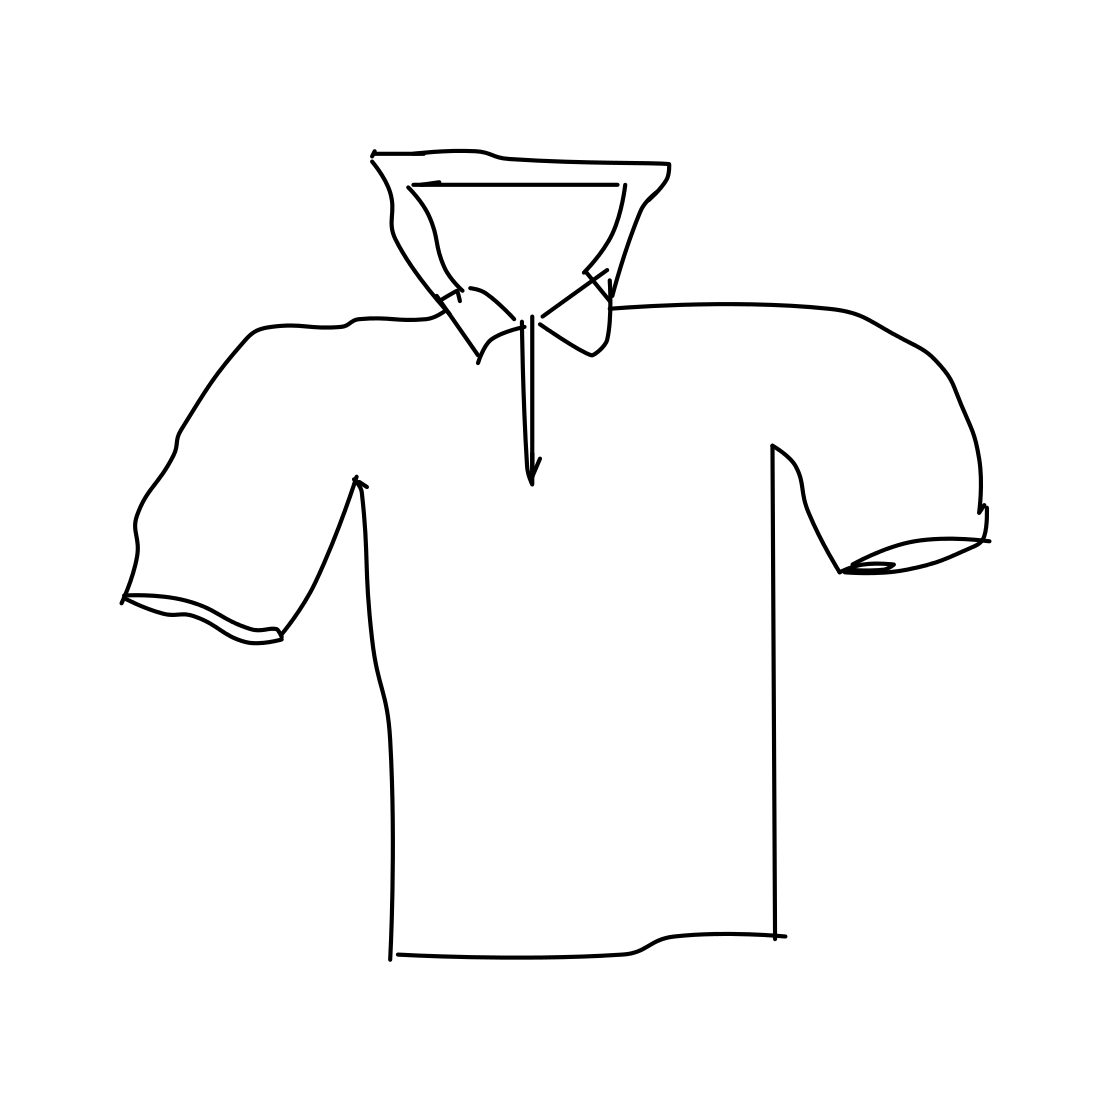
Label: t-shirt